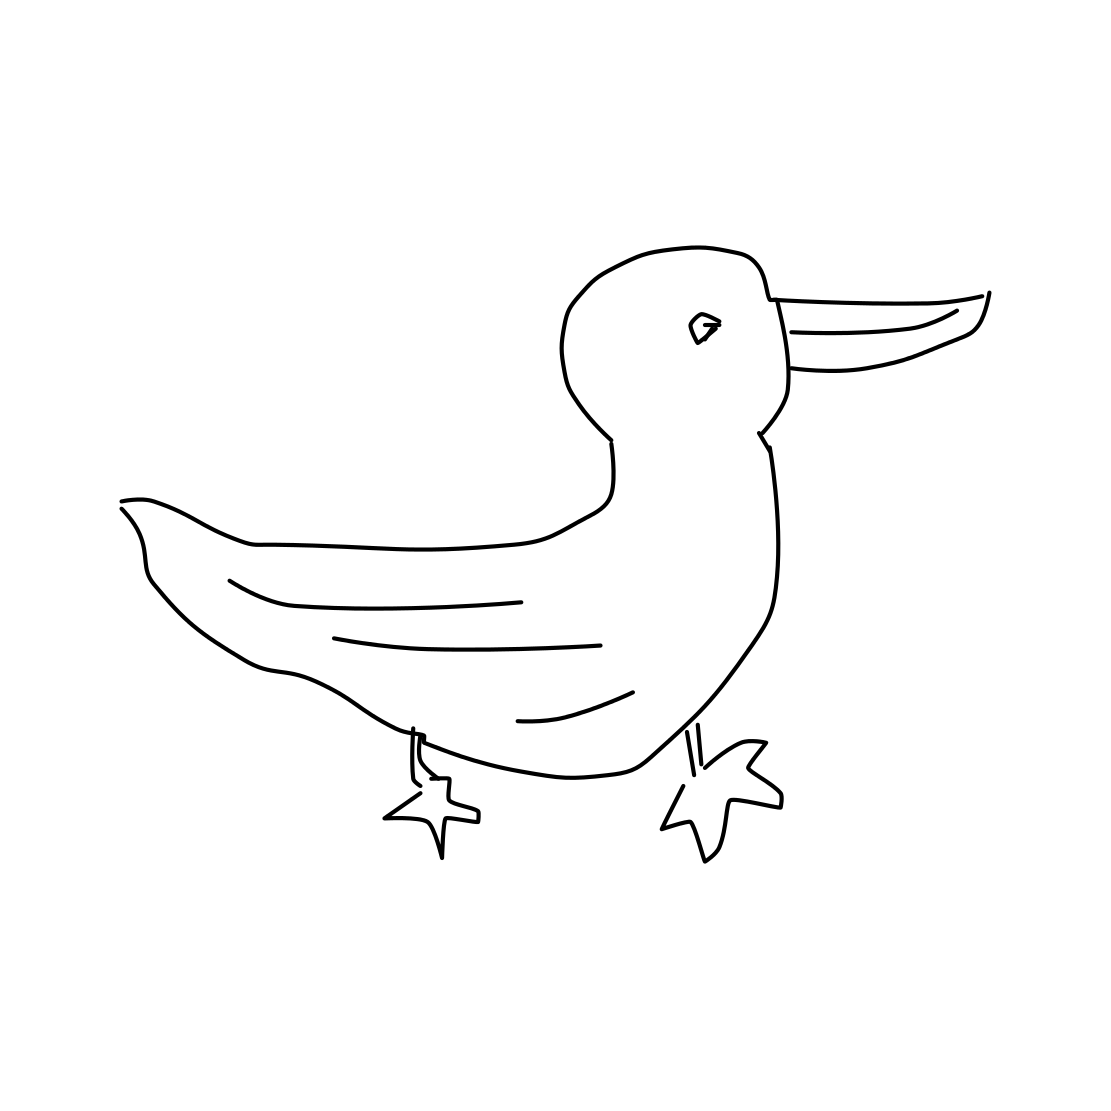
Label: duck